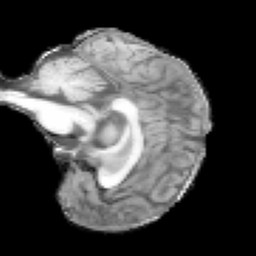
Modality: T1w
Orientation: sagittal